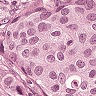
Metastatic tissue present: yes